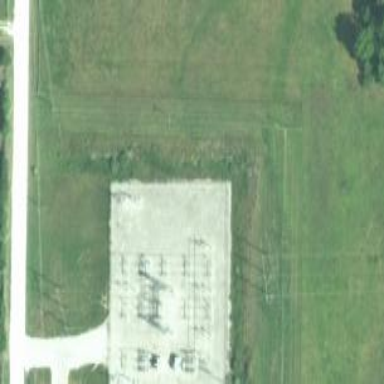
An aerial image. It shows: Distribution level power substation enclosed by fence.